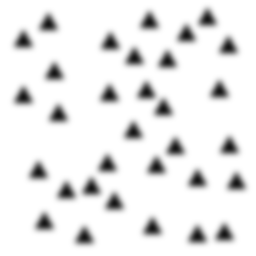
Squares: 0
Triangles: 32
Stars: 0
Total shapes: 32